Interaction volume radius: 5 \u00c5
Interaction volume height: 20 \u00c5
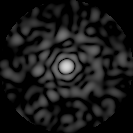
Disorder parameter: 0.7893